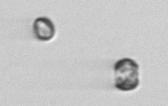
Label: Thalassiosira_sp_aff_mala